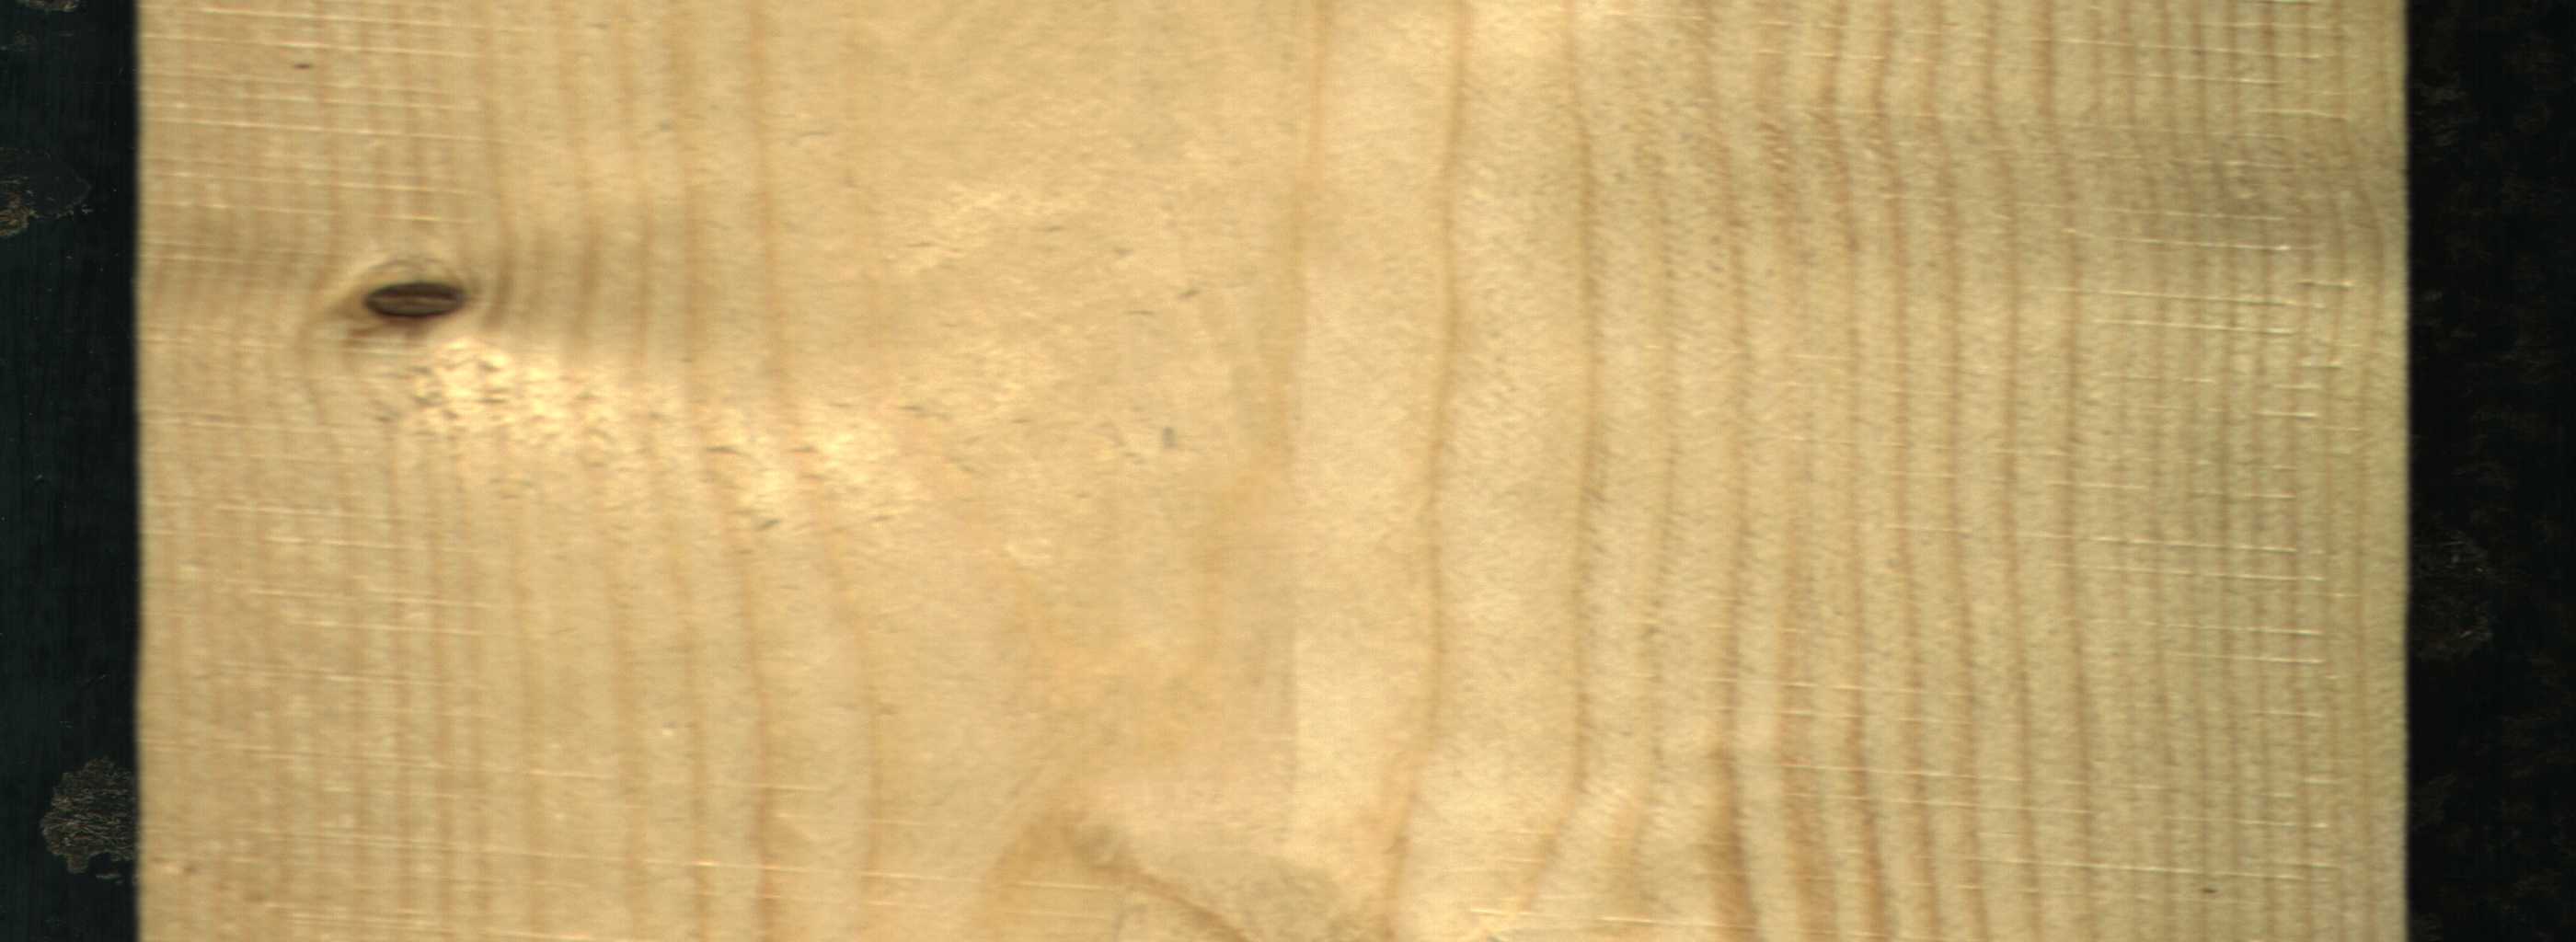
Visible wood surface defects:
Dead_Knot